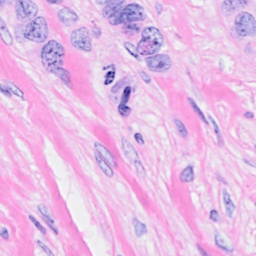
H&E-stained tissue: Breast